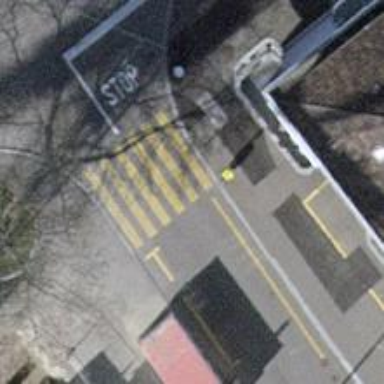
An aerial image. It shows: Post box is visible.